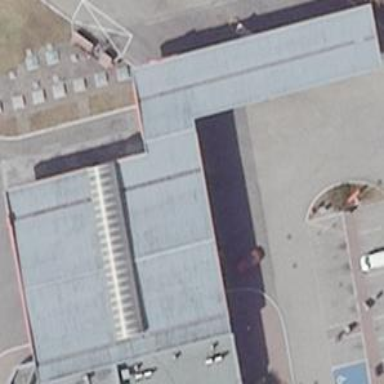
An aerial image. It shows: View of roof of building.